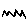
Label: zigzag